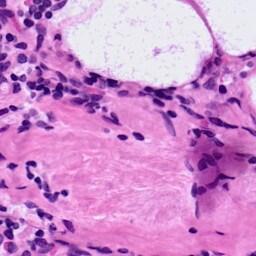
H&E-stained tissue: LymphNode